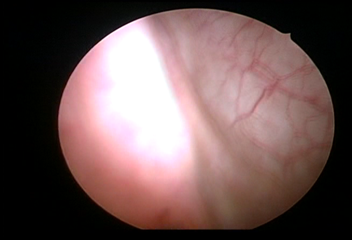
Modality: WLC
Class: Normal mucosa
Bladder cancer association: No